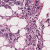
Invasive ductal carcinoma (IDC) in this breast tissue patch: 1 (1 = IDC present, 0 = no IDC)